Aerial crown-view tile of a tropical tree (Barro Colorado Island, Panama), acquired 20241014:
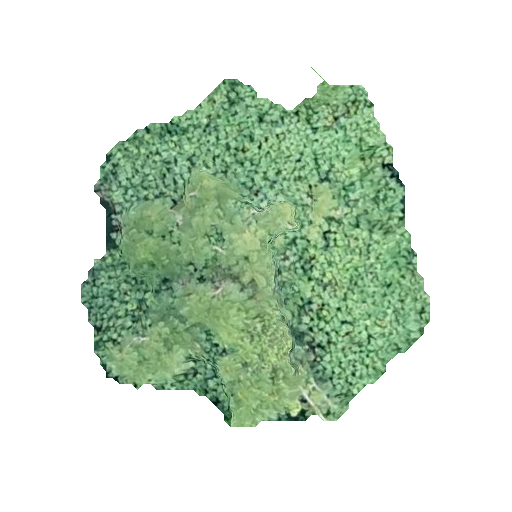
Species: Jacaranda copaia
GBIF accepted scientific name: Jacaranda copaia
Crown area: 139.196 m²